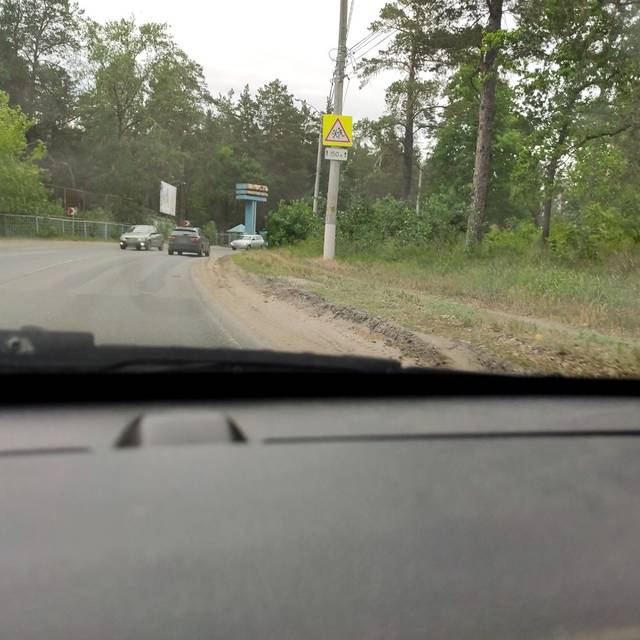
Region: Russia
Coordinates: 53.486, 49.312